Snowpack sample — Loveland Pass, Silver Plume, Colorado, USA (2/11/26, 12:00 PM MST)
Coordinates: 39.663, -105.886
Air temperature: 35 °F
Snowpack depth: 82 cm
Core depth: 10 cm
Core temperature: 15.8 °F
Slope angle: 13°, slope face: 12°
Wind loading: high
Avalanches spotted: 1
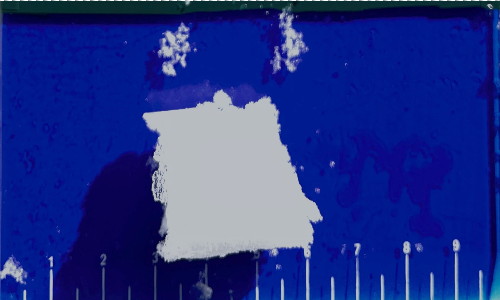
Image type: core
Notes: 1 small avalanche spotted on the north side of the bowl, lots of wind loading